Field crop: tomato
Growth stage: 1
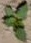
Species: solanum